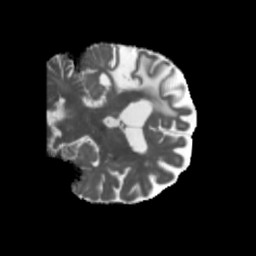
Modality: MD
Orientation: coronal
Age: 52
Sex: male
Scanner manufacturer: siemens
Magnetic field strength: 3 T
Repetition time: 5.47 s
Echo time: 0.0854 s